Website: lowes
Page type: delivery-shipping
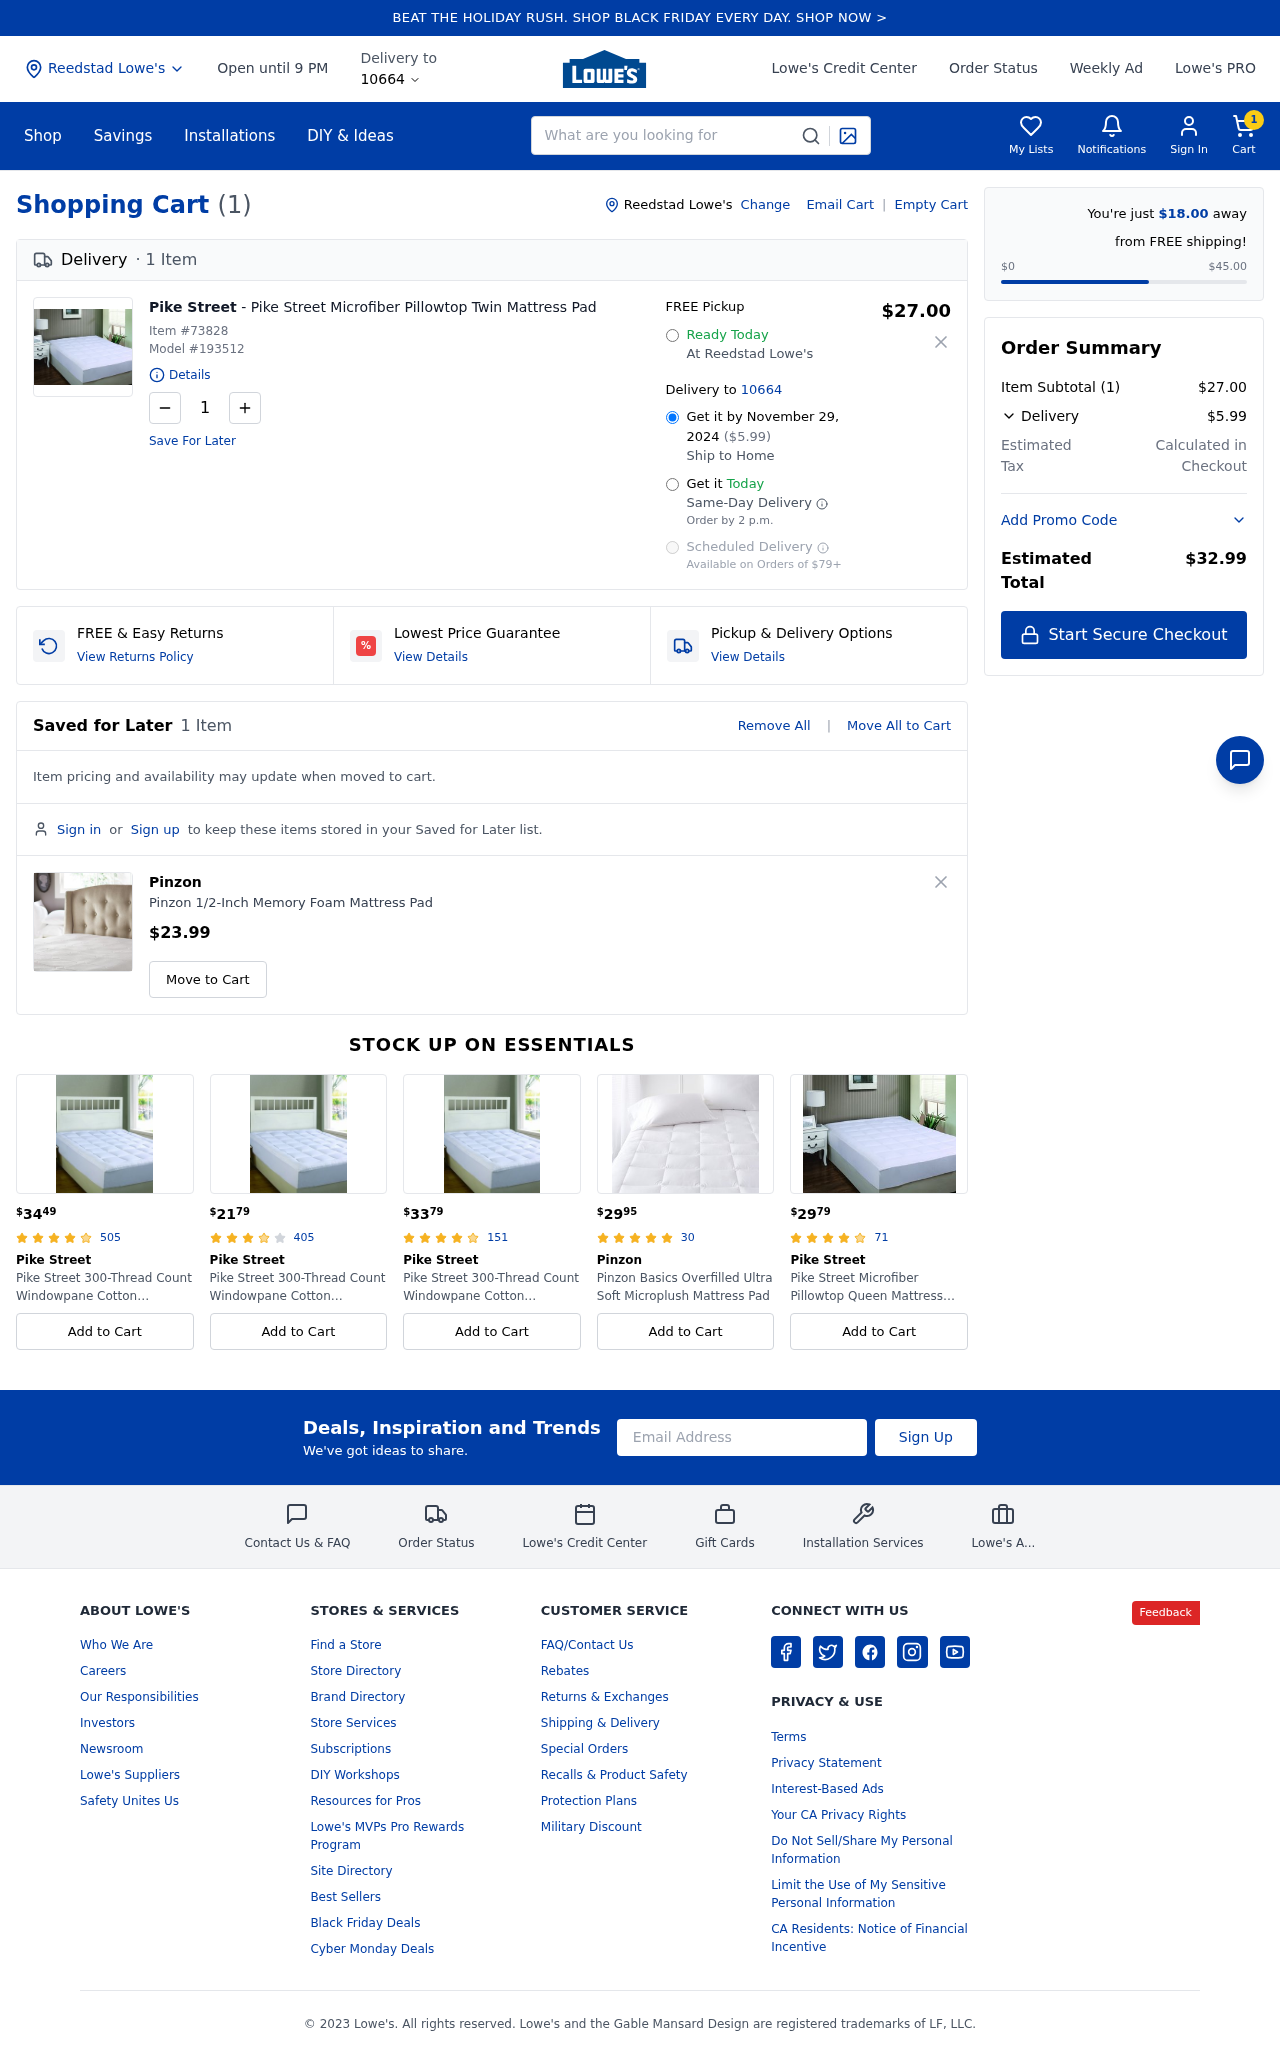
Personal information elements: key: PII_CITY
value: Reedstad
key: PII_EMAIL
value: alexander.wright@hotmail.com
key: PII_POSTCODE
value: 10664
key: PII_CITY2
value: Reedstad
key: PII_CITY3
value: Reedstad
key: PII_POSTCODE_FULL
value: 10664
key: PII_POSTCODE_NUMERIC
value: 10664
Product elements: key: PRODUCT1_BRAND
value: Pike Street
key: PRODUCT1_NAME
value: Pike Street Microfiber Pillowtop Twin Mattress Pad
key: PRODUCT1_PRICE
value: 27
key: PRODUCT1_QUANTITY
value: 1
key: PRODUCT2_BRAND
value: Pinzon
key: PRODUCT2_NAME
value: Pinzon 1/2-Inch Memory Foam Mattress Pad
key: PRODUCT2_PRICE
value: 23.99
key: PRODUCT1_ITEM_NUMBER
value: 73828
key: PRODUCT1_MODEL_NUMBER
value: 193512
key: PRODUCT3_PRICE
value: $3449
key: PRODUCT3_NUM_RATINGS
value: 505
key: PRODUCT3_BRAND
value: Pike Street
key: PRODUCT3_NAME
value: Pike Street 300-Thread Count Windowpane Cotton Overfilled Pillowtop Mattress Pad
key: PRODUCT4_PRICE
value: $2179
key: PRODUCT4_NUM_RATINGS
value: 405
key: PRODUCT4_BRAND
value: Pike Street
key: PRODUCT4_NAME
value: Pike Street 300-Thread Count Windowpane Cotton Overfilled Pillowtop King Mattress Pad
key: PRODUCT5_PRICE
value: $3379
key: PRODUCT5_NUM_RATINGS
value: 151
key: PRODUCT5_BRAND
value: Pike Street
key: PRODUCT5_NAME
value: Pike Street 300-Thread Count Windowpane Cotton Overfilled Pillowtop California King Mattress Pad
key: PRODUCT6_PRICE
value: $2995
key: PRODUCT6_NUM_RATINGS
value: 30
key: PRODUCT6_BRAND
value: Pinzon
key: PRODUCT6_NAME
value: Pinzon Basics Overfilled Ultra Soft Microplush Mattress Pad
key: PRODUCT7_PRICE
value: $2979
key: PRODUCT7_NUM_RATINGS
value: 71
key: PRODUCT7_BRAND
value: Pike Street
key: PRODUCT7_NAME
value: Pike Street Microfiber Pillowtop Queen Mattress Pad
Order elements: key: ORDER_NUM_ITEMS
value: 1
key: ORDER_DELIVERY_DATE
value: November 29, 2024
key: ORDER_SHIPPING_COST
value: $5.99
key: AWAY_FROM_FREE_SHIPPING
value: $18.00
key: ORDER_SUBTOTAL
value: $27.00
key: ORDER_TOTAL
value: $32.99
Search elements: key: HEADER_SEARCH
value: What are you looking for